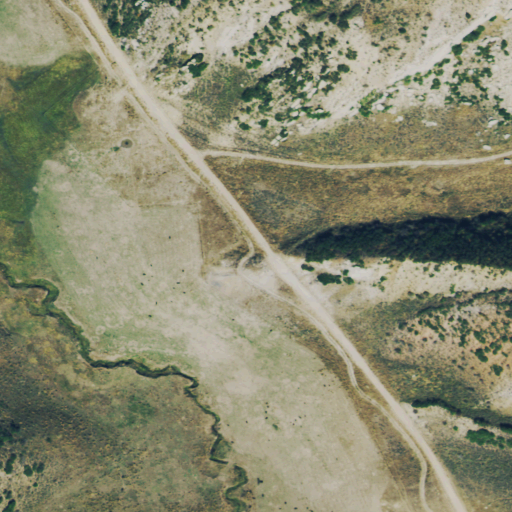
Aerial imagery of valley in Colorado named Ratcliff Gulch containing shrub, deciduous forest, and evergreen forest